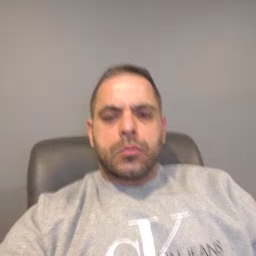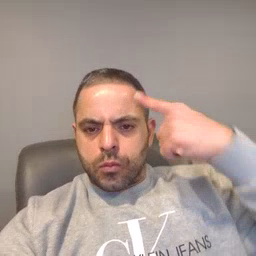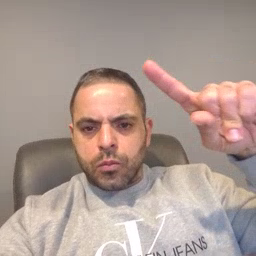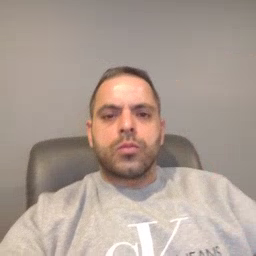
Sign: for